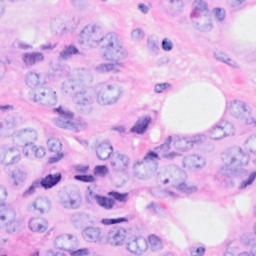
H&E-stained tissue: Breast